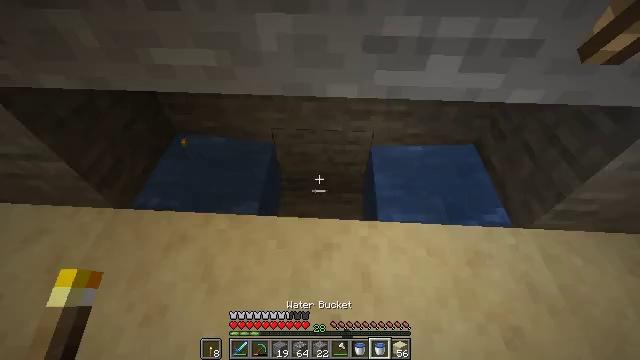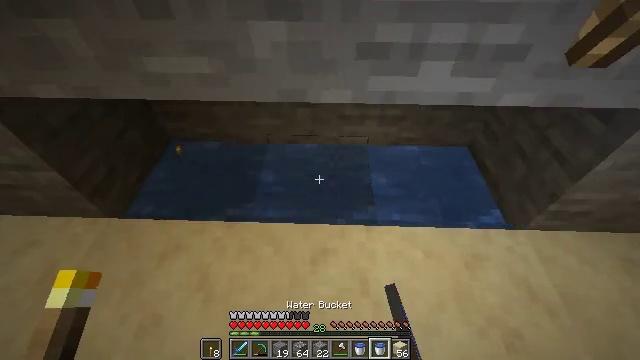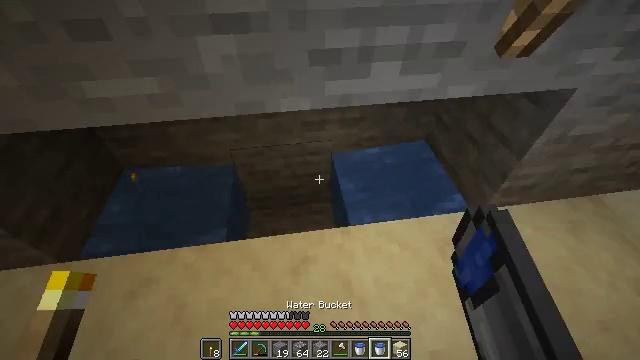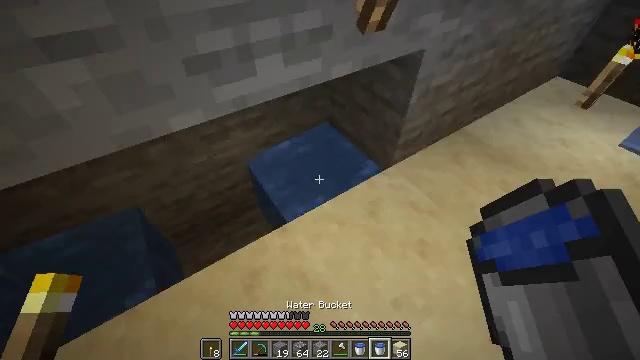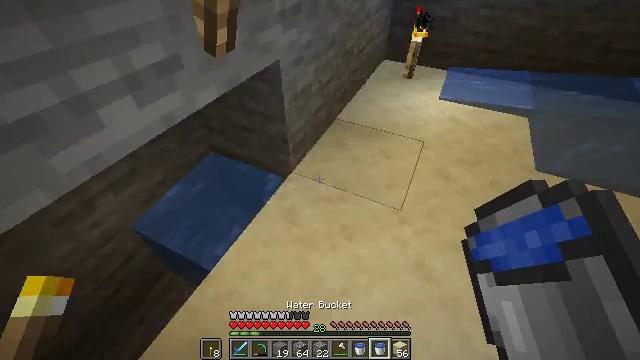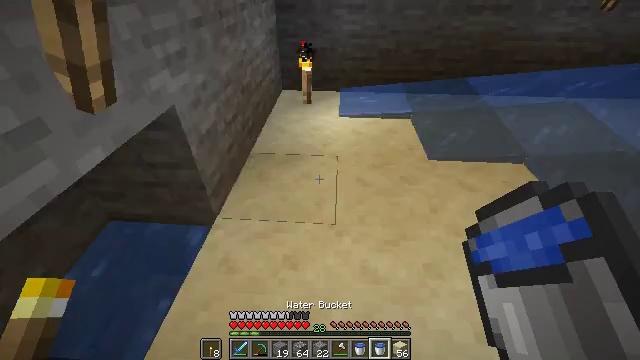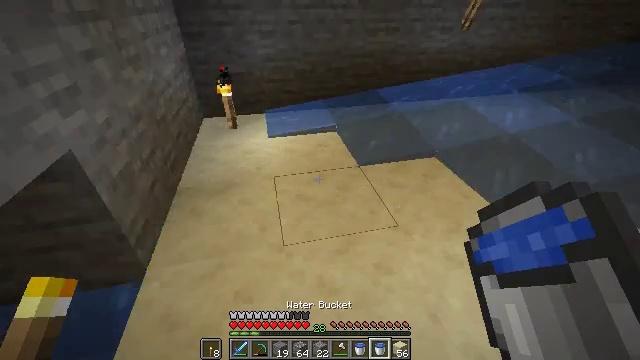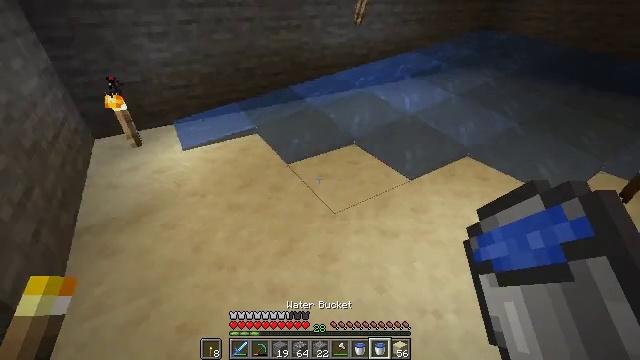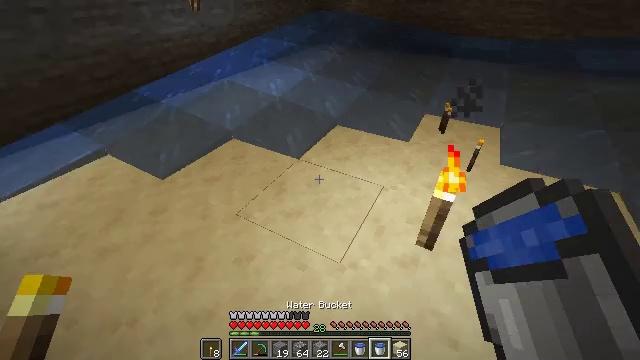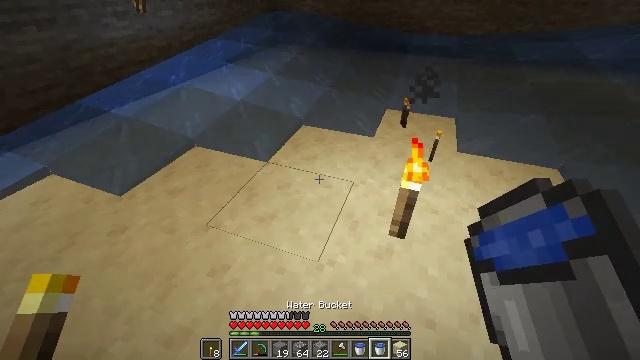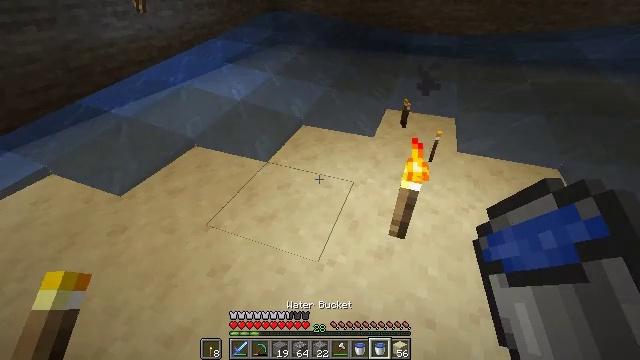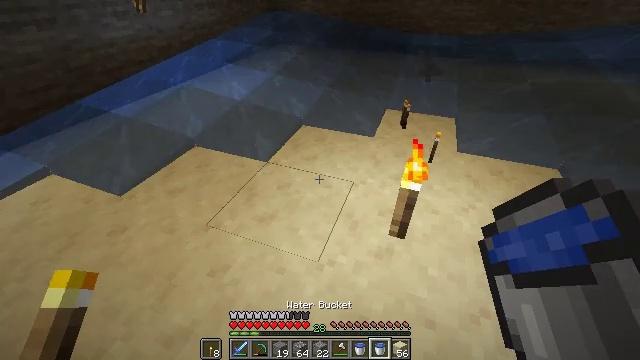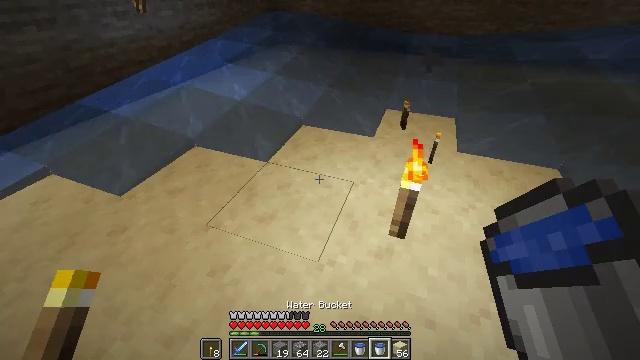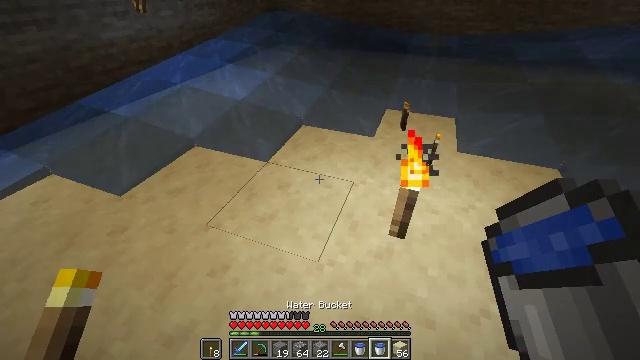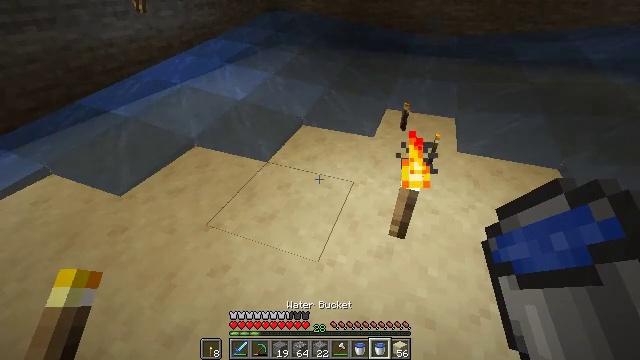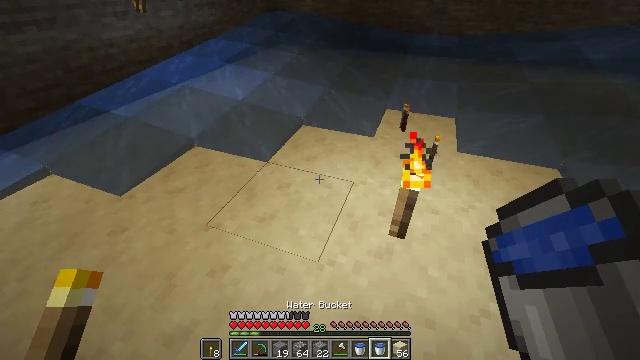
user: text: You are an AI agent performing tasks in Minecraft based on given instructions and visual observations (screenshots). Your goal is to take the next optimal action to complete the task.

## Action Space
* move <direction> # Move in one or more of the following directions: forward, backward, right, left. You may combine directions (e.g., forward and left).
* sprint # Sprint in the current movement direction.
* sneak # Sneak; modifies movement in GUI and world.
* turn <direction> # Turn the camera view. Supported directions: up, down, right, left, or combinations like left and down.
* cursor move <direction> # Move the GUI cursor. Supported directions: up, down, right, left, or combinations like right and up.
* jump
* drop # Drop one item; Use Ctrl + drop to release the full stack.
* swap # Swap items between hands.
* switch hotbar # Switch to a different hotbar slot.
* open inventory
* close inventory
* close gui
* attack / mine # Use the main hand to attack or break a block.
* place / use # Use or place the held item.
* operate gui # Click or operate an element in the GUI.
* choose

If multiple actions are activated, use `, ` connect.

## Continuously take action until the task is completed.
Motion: motion action
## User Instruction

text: Retrieve the sandstone slab by breaking it.
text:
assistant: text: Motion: turn right and up
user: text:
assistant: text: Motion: turn right and up
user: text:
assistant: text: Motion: turn right
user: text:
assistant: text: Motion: turn right and up
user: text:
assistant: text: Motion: turn right and up
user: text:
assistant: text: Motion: turn right and up
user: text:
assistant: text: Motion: turn right
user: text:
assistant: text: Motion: turn right and down
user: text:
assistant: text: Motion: turn right
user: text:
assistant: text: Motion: no_op
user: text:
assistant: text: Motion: no_op
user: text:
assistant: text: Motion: no_op
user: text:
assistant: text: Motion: no_op
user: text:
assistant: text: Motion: no_op
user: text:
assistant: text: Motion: no_op
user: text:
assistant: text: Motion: no_op
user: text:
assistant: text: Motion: no_op
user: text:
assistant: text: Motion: no_op
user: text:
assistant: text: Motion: no_op
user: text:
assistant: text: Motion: no_op
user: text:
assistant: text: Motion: no_op
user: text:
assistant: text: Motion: no_op
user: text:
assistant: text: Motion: no_op
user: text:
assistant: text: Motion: no_op
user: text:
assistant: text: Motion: no_op
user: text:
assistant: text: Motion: no_op
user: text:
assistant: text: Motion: no_op
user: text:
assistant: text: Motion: no_op
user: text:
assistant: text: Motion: no_op
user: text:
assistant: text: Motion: no_op